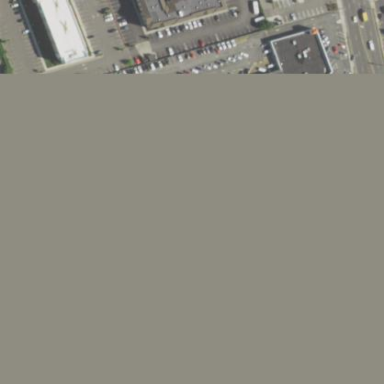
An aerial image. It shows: Retail building.